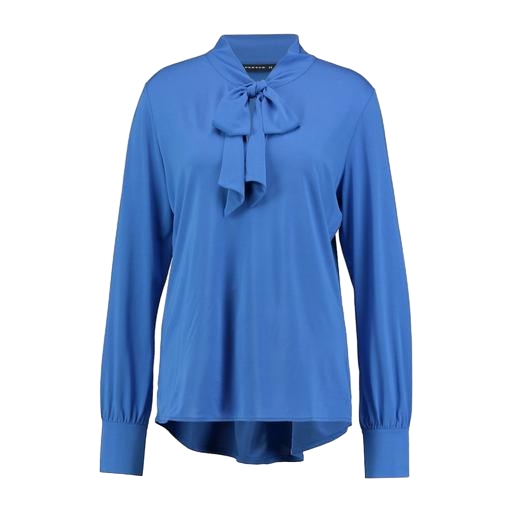
blue tie-neck blouse, blue chloé neck tie blouse, blue tie neck blouse, white background